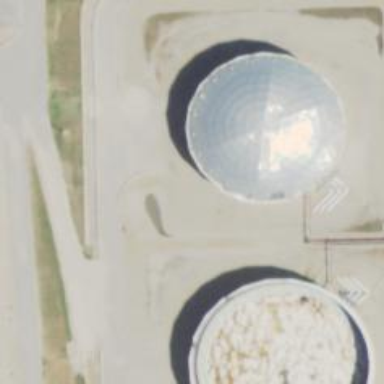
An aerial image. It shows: Storage tank that is man-made.